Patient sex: M
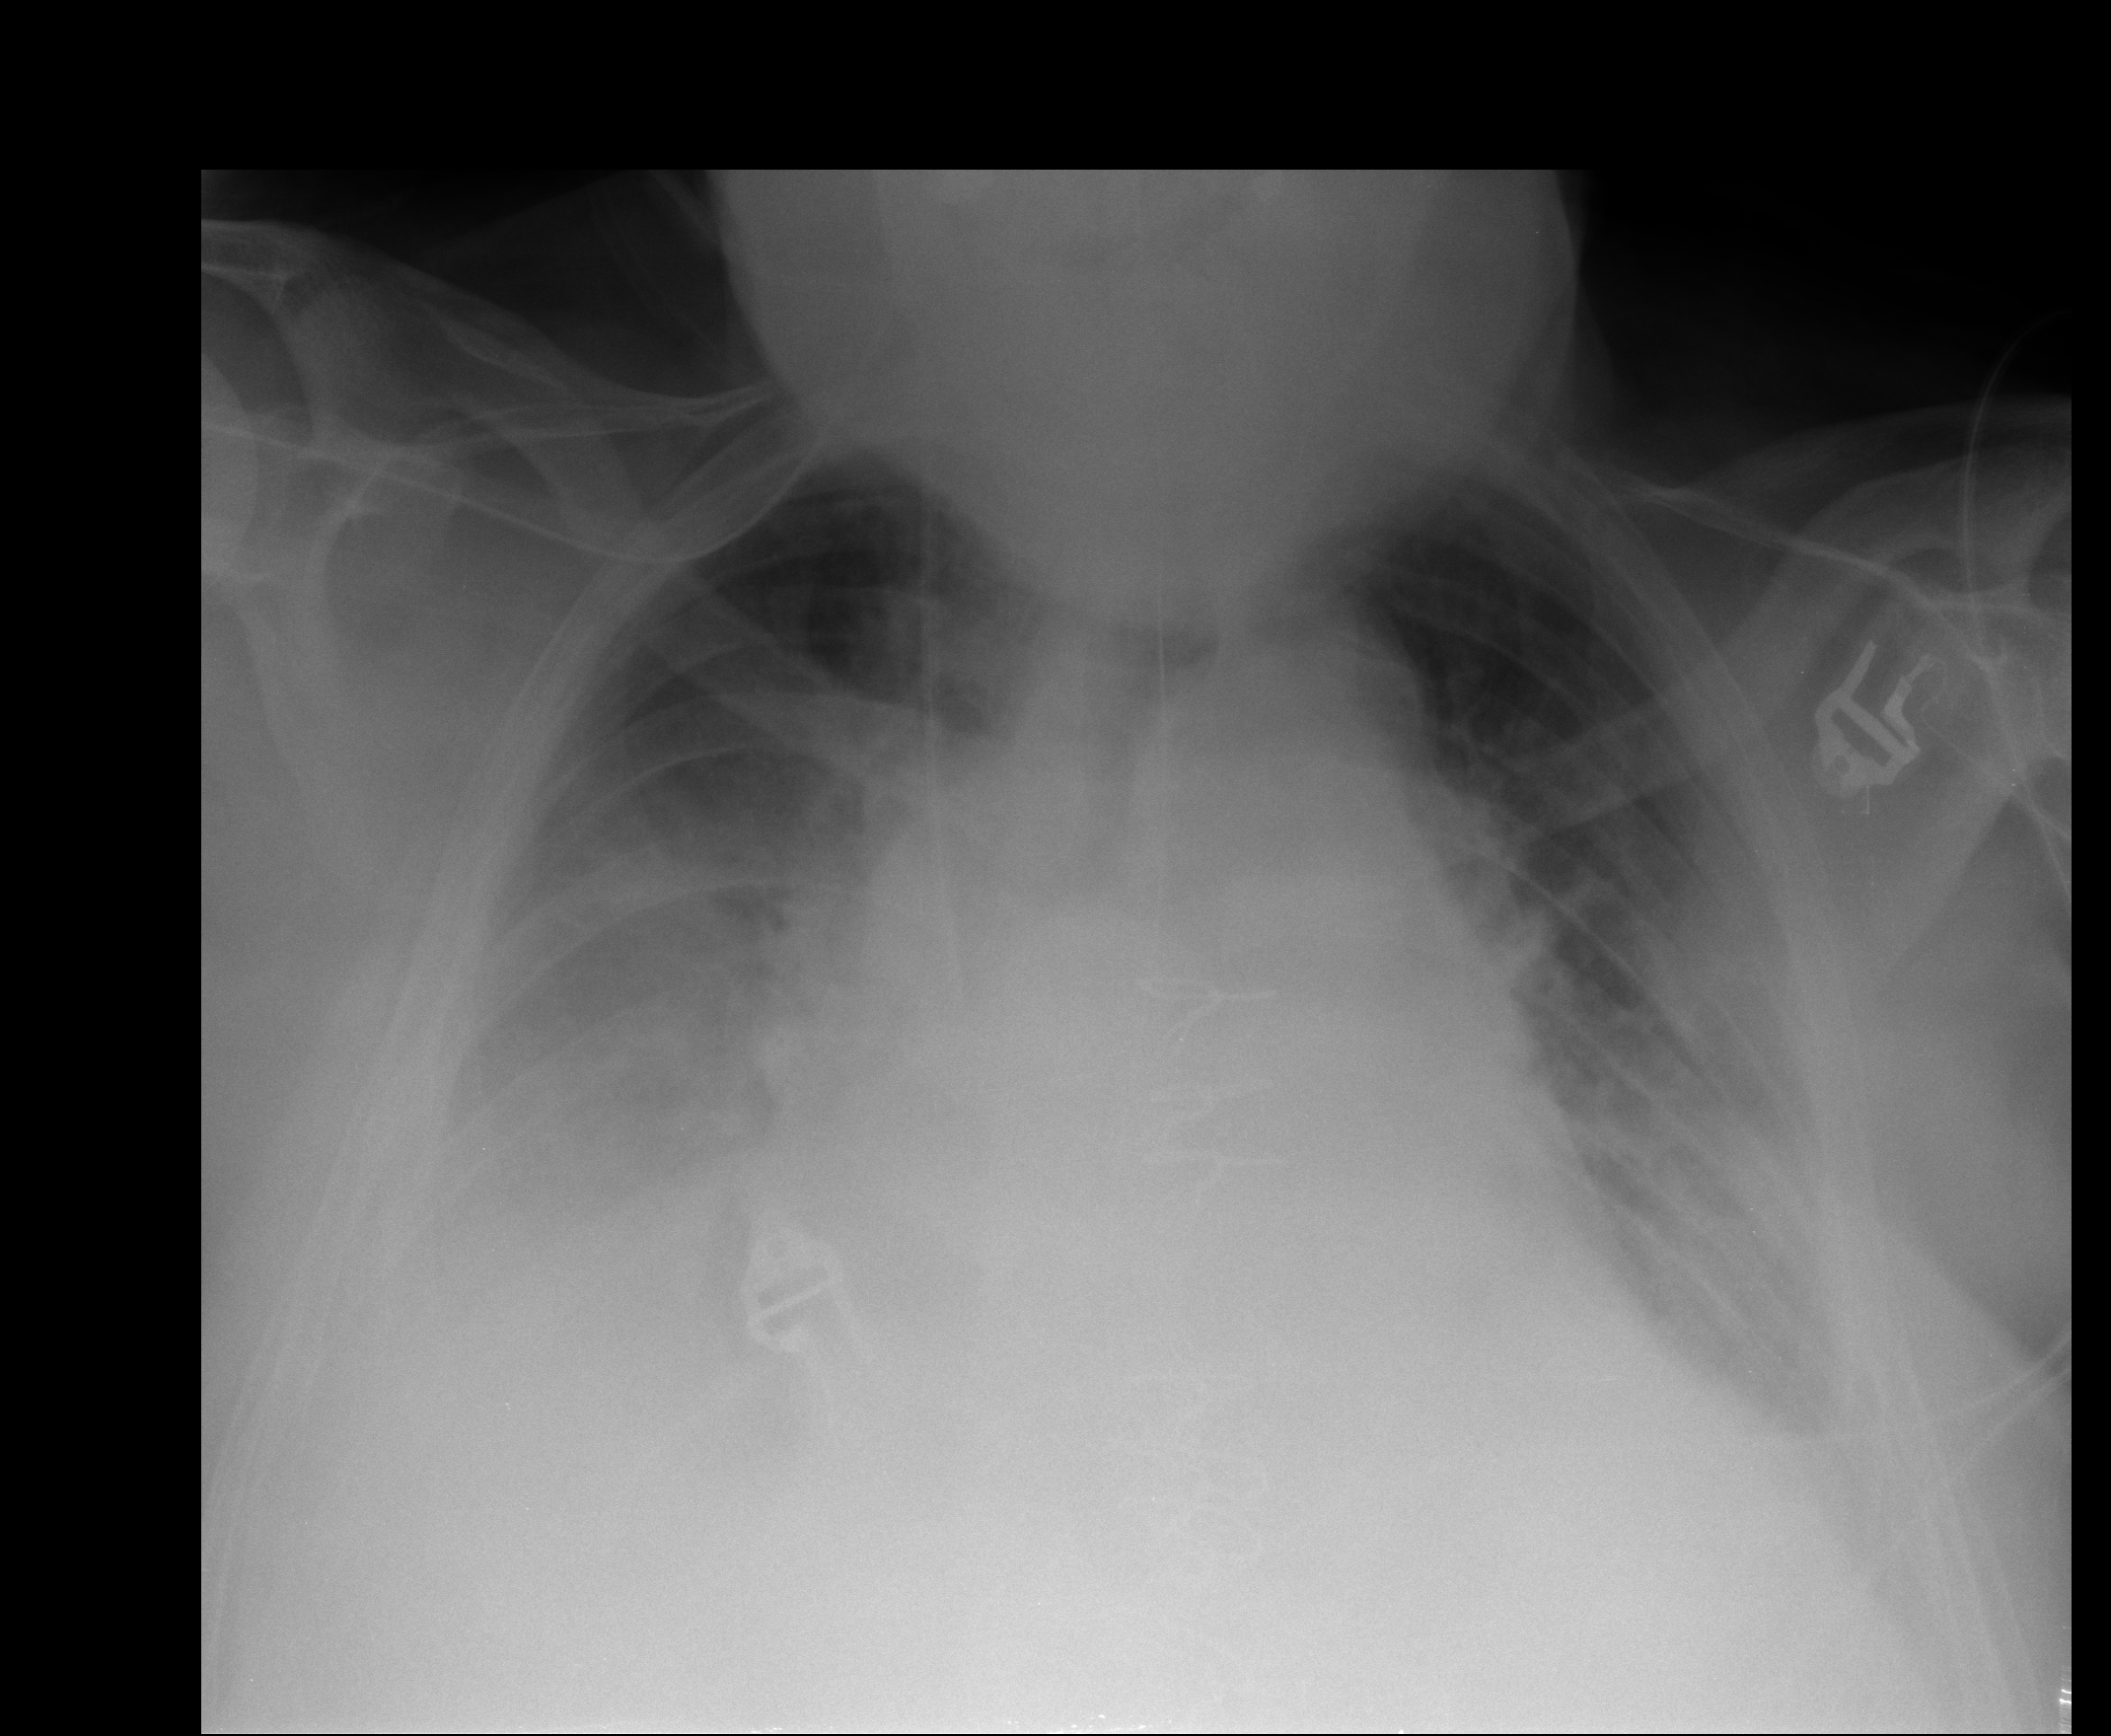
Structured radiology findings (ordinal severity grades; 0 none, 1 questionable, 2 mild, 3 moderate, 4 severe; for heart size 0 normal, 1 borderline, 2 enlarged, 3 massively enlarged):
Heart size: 2
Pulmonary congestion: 2
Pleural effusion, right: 3
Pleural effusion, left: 2
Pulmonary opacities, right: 0
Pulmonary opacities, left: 0
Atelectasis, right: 2
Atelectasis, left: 2